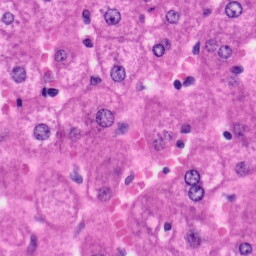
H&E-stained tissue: Liver